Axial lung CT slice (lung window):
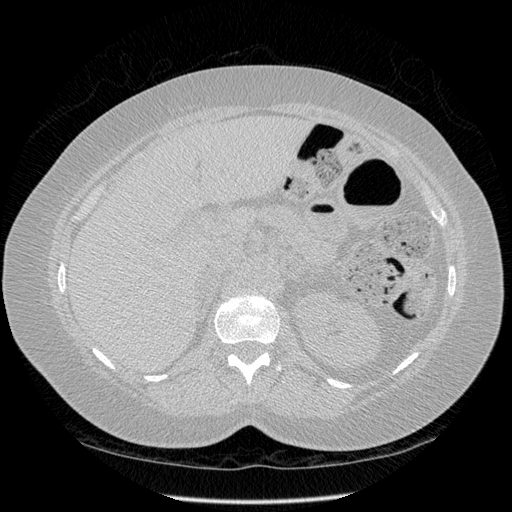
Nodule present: no